Question: I have two Jenkins Jobs 'JOB A' and 'JOB B'. 'JOB A' is responsible to trigger 'JOB B'.
'JOB A' has a Post-build Action and I am assigning parameter value and that is JSON like below:

Im 'JOB B' I want to use that String parameter and I want to create a JSON file and want to save that im 'JOB B''s workspace.
I used Groovy but am not sure how to access my param 'Sample'.
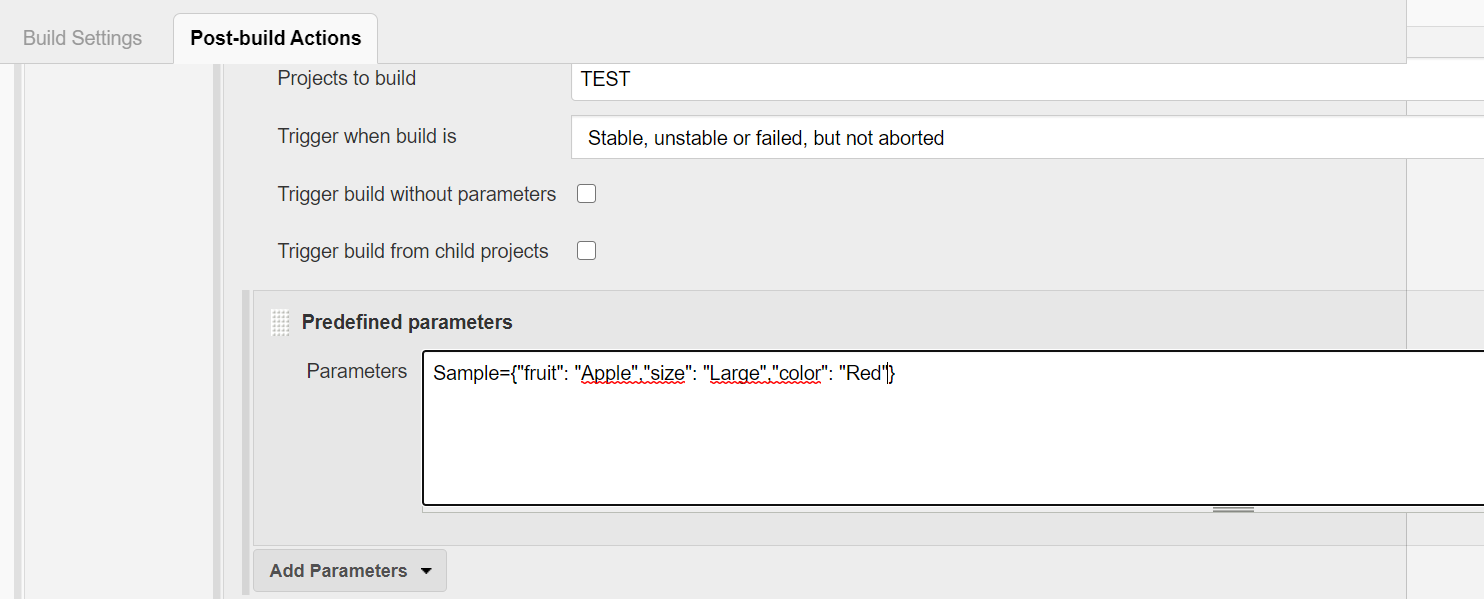
Answer: There's no need for Groovy. A simple:
'''
echo %Sample% > %WORKSPACE%\Sample.json
'''
in an build step (or a shell-equivalent) in 'JOB B' does the trick, too.
See <URL>:
>
| Environment Variable | Description |
| -------------------- | ----------- |
| WORKSPACE | The absolute path of the workspace. |